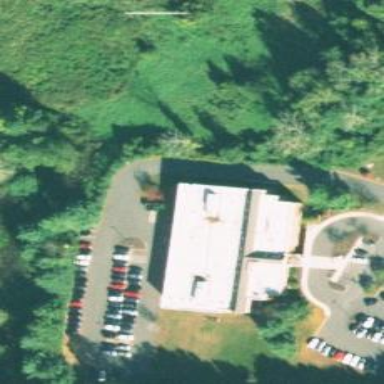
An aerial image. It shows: Clinic building offering healthcare services.